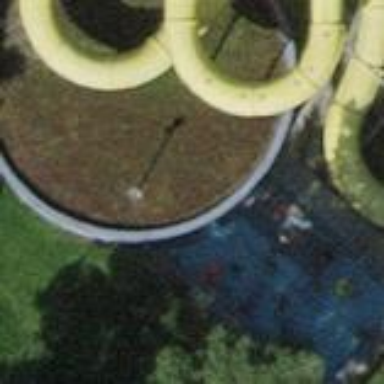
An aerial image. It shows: Swimming pool located in leisure land.